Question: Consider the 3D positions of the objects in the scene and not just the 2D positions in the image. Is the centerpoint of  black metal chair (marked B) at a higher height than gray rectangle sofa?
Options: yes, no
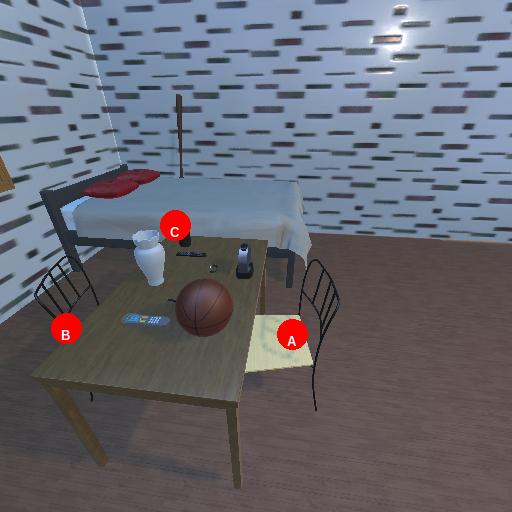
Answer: yes